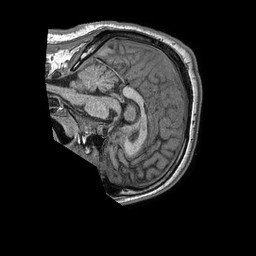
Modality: T1w
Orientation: sagittal
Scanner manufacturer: philips
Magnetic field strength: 1.5 T
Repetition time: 0.007492 s
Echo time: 0.003413 s